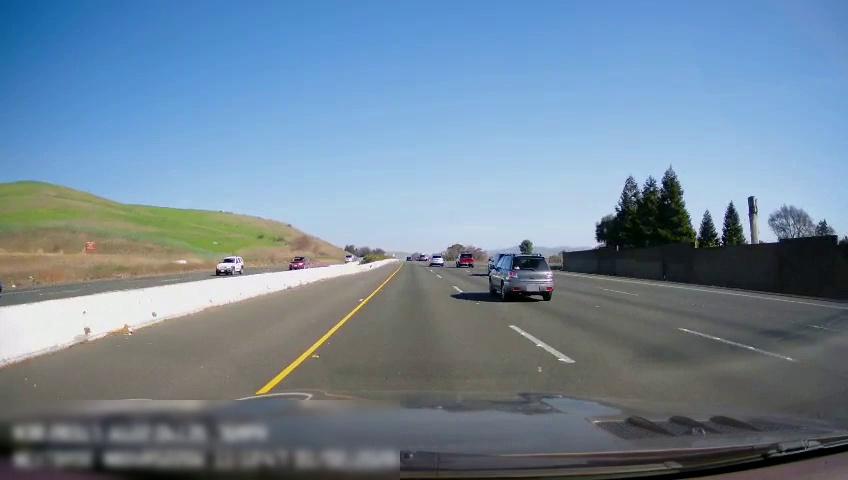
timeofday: Day
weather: Sunny
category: Drivable Space
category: Drivable Space
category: Vehicles | SUV
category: Vehicles | Car
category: Vehicles | SUV
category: Vehicles | SUV
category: Vehicles | Car
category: Vehicles | SUV
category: Lanes | Alternate Lane
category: Lanes | Current Lane
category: Lanes | Current Lane
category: Lanes | Alternate Lane
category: Lanes | Alternate Lane
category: Lanes | Opposite Lane